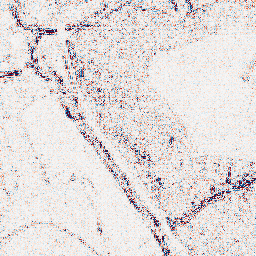
Category: wavelet
Decomposition family: wavelet_reverse_biorthogonal
Decomposition parameters: wavelet: rbio3.5
level: 1
Upsampling method: nearest
Upsampling parameters: scale: 4
Upsampling scale: 4